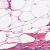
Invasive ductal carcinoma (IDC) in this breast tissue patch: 0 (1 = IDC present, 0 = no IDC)